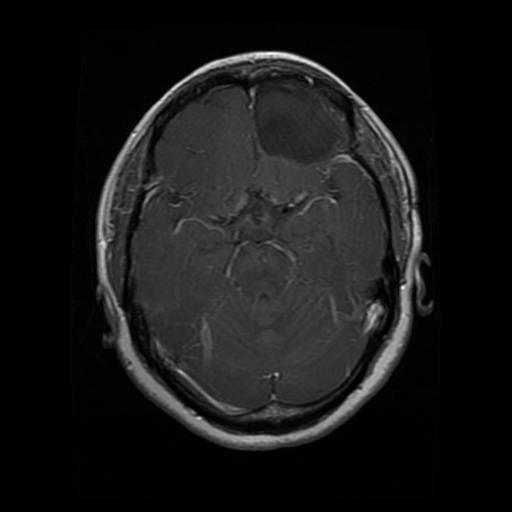
Label: glioma